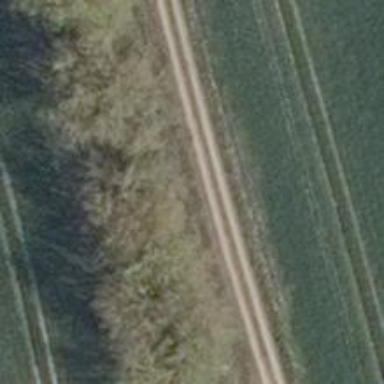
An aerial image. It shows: Sandy track road with grade3 tracktype.